Question: I'm creating a blog site and I got stuck in this phase where I want to allow authors to delete their own posts, they can already see the delete button below each of their posts. In the DB table I have an author, content and ID of the article. Now I need to get the specific ID of the article that they want to delete, but I have no idea how to do this, the delete button is the same for every article, so I can't use that for help. I have this code to get articles from my DB and the button click code ready. For better imagination here is an image of the site -

'''
... previous code
<?php }
$articles->ArticlesConn();
$result = mysql_query("SELECT * FROM articles_table");
while($row = mysql_fetch_array($result)){ // loop to generate content
?>
<div class="container"> // responsive stuff
<div class="row"> // responsive stuff
<div class="twelve columns"> // responsive stuff
<?php
echo "<h3>" . $row['Title'] . "</h3>
<p>" . $row['Content'] . "</p>"; ?>
</div>
</div>
<div class="row">
<div class="eight columns">
<address><?php echo "Author - " . $row['Author']; ?> </address><br><br><br> /// nick of the author below each article
</div>
<div class="four columns">
<?php
if ($row['Author'] == $_SESSION["username"]) // show delete button if the logged user is an author of generated article
{ ?>
<input type="button" name="delete" value="Delete article"/>
<?php } ?>
</div>
</div>
</div>
<?php
}
?>
'''
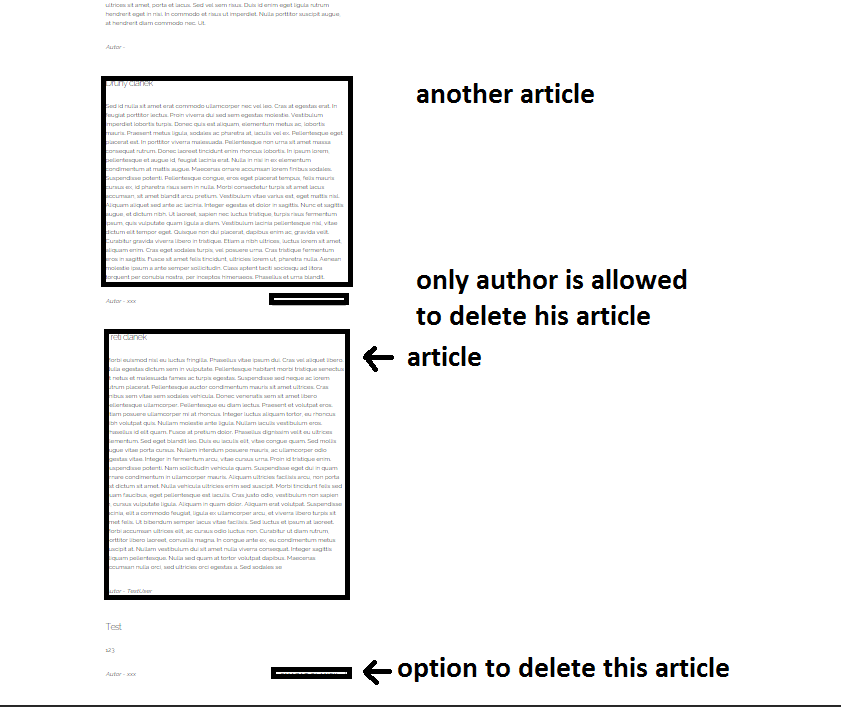
Answer: To solve your problem, you should add a form to wrap your input.
This form will call the page itself. In this form there is a hidden input with the value of the article id. So when you submit the form, you can get the article id via $_POST['name of the hidden input'].
I will show you the code :
'''
<?php }
if (isset($_POST['article-id'])) {
// prevent SQL injection
$articleId = mysql_real_escape_string($_POST['article-id']);
$res = mysql_query('DELETE FROM articles_tab WHERE id='.$articleId);
if (!$res) {
die(mysql_error());
}
}
$articles->ArticlesConn();
$result = mysql_query("SELECT * FROM articles_table");
while($row = mysql_fetch_array($result)){ // loop to generate content
?>
<div class="container"> // responsive stuff
<div class="row"> // responsive stuff
<div class="twelve columns"> // responsive stuff
<?php
echo "<h3>" . $row['Title'] . "</h3>
<p>" . $row['Content'] . "</p>"; ?>
</div>
</div>
<div class="row">
<div class="eight columns">
<address><?php echo "Author - " . $row['Author']; ?> </address><br><br><br> /// nick of the author below each article
</div>
<div class="four columns">
<?php
if ($row['Author'] == $_SESSION["username"]) // show delete button if the logged user is an author of generated article
{ ?>
<form method="post">
<input type="hidden" name="article-id" value="<?php echo $row['ID'] ?>"/>
<input type="submit" value="Delete article"/>
</form>
<?php } ?>
</div>
</div>
</div>
<?php
}
'''
But you should use mysqli or PDO instead of the old mysql extension, look at this : <URL>